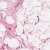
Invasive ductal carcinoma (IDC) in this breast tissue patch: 0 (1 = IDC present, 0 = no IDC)